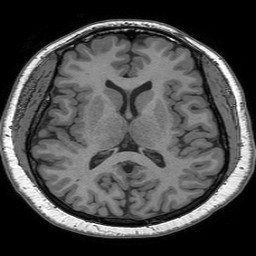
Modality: T1w
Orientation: axial
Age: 24
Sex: female
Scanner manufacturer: philips
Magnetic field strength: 1.5 T
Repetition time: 6.75 s
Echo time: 3.098 s